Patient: sex M, age 64
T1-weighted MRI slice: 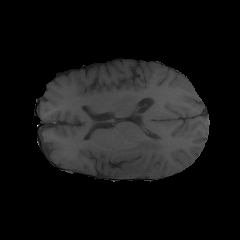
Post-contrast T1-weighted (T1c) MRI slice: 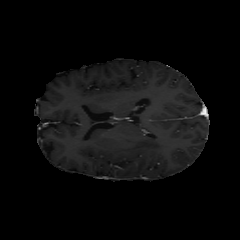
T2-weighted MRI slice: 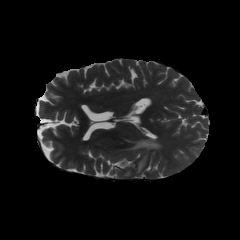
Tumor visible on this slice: yes
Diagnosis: Glioblastoma, IDH-wildtype
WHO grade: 4